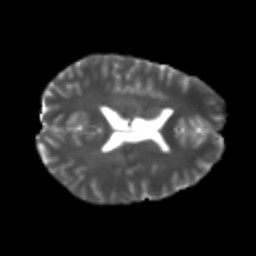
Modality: T2w
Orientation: axial
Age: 24
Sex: male
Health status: healthy
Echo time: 0.074 s